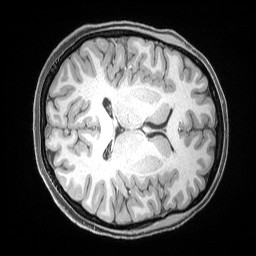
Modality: T1w
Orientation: axial
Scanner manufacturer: siemens
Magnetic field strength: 3 T
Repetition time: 2.53 s
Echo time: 0.00169 s